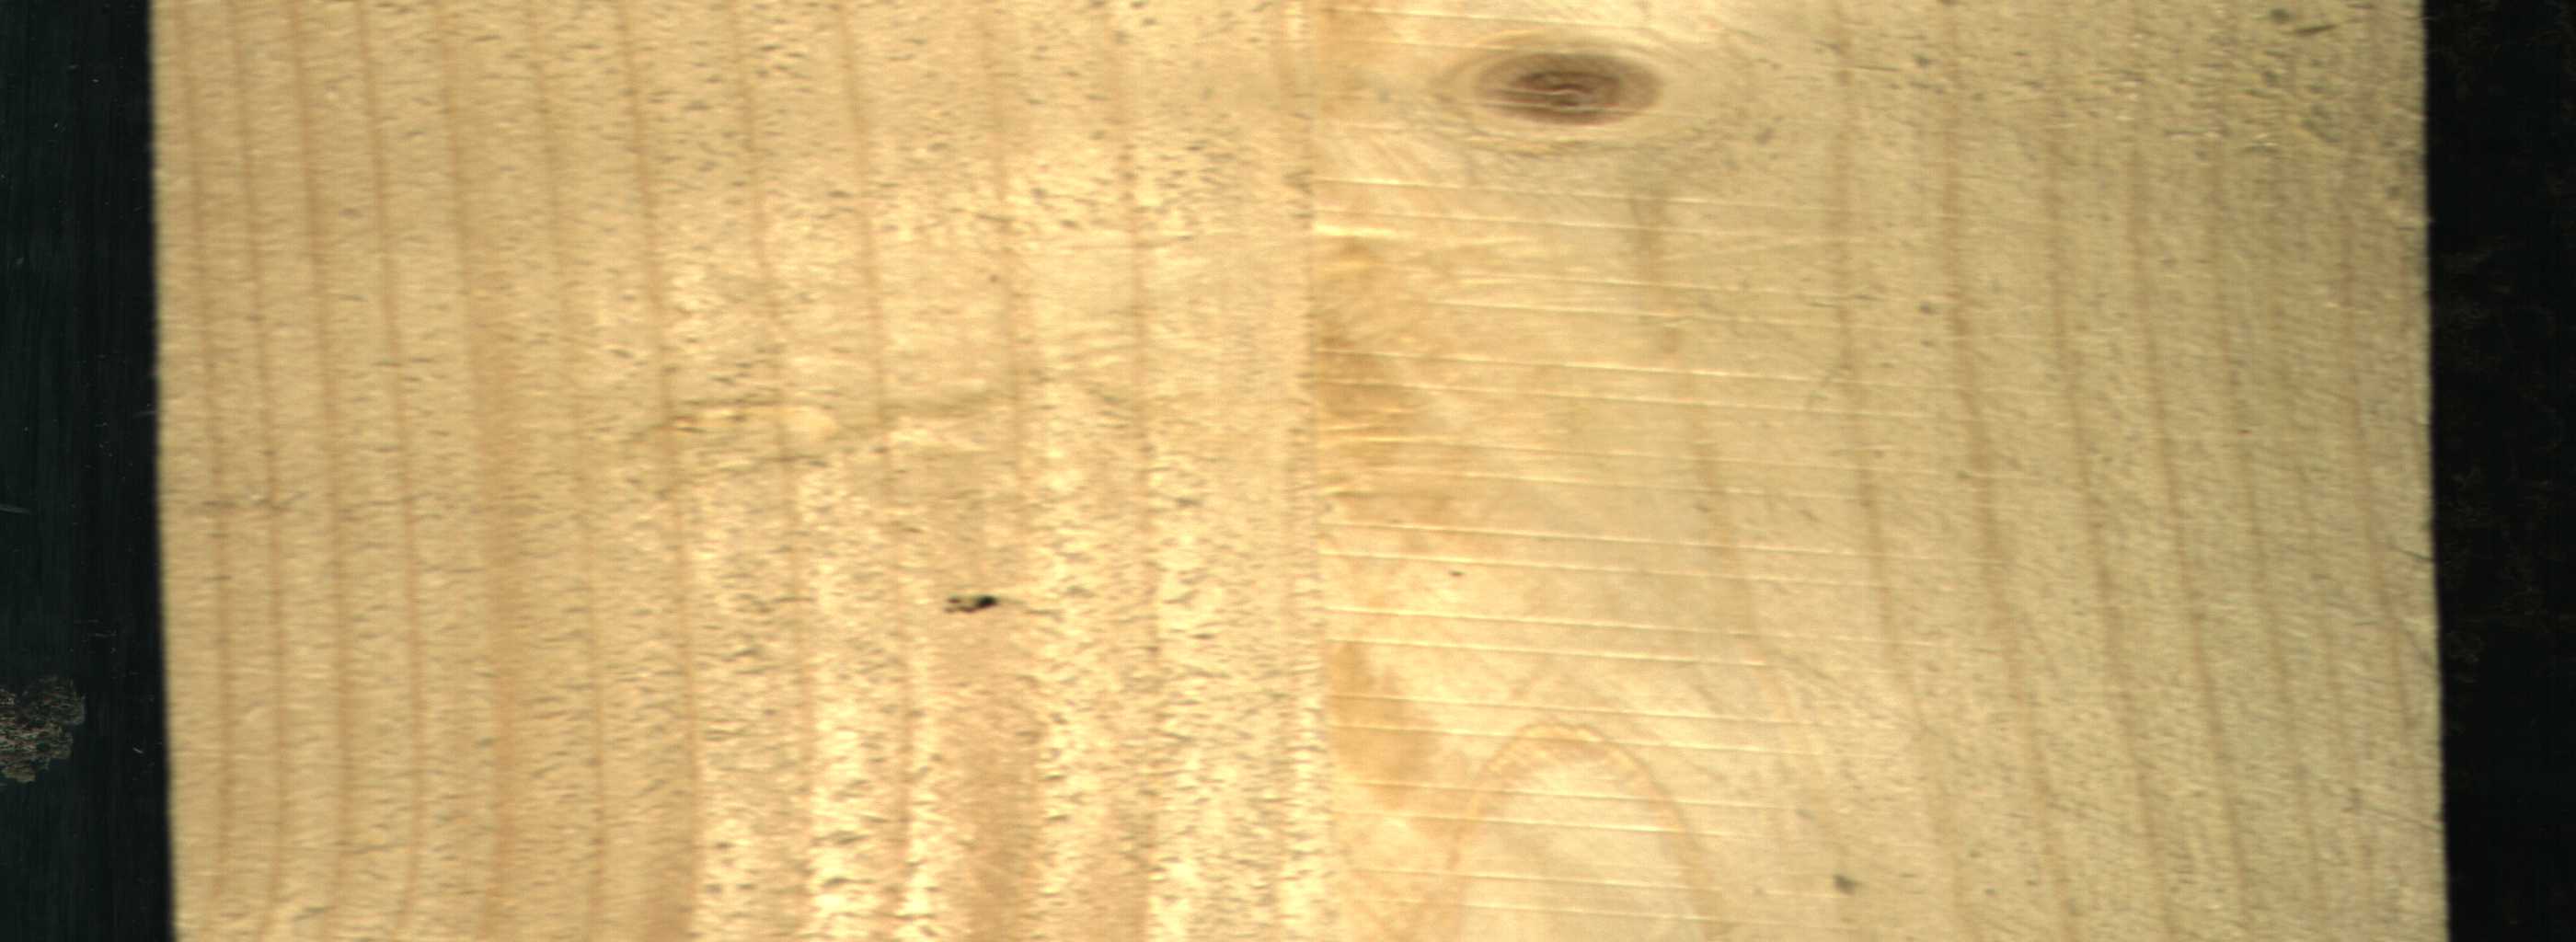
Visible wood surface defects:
Live_Knot